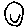
Label: smiley face